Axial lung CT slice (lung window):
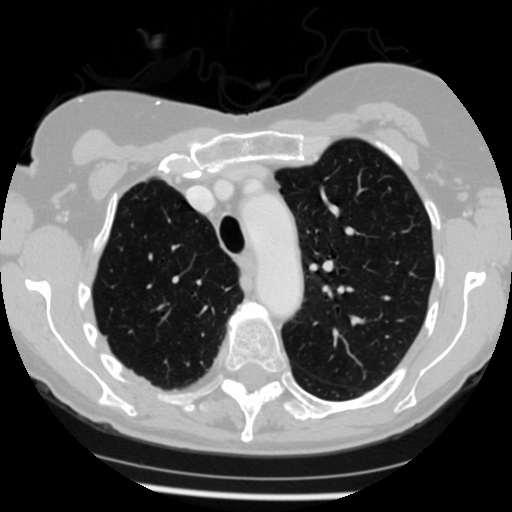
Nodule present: no